高二 · 变换几何
如图所示, 平面内的两条相交直线 $O P_{1}$ 和 $O P_{2}$ 将该平面分割成四个部分 I, II, III, IV(不包括边界). 若 $\overrightarrow{O P}=a \overrightarrow{O P}_{1}+b \overrightarrow{O P}_{2}$, 且点 $P$ 落在第III部分, 则实数 $a, b$ 满足

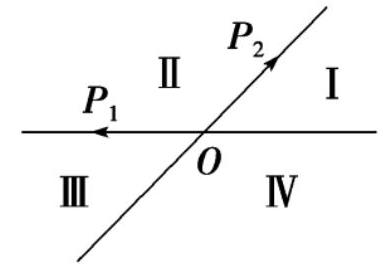
A. $a>0, b>0$
B. $a>0, b<0$
C. $a<0, b>0$
D. $a<0, b<0$
答案: B
解析: 取第III部分内一点画图易得 $a>0 ， b<0$.